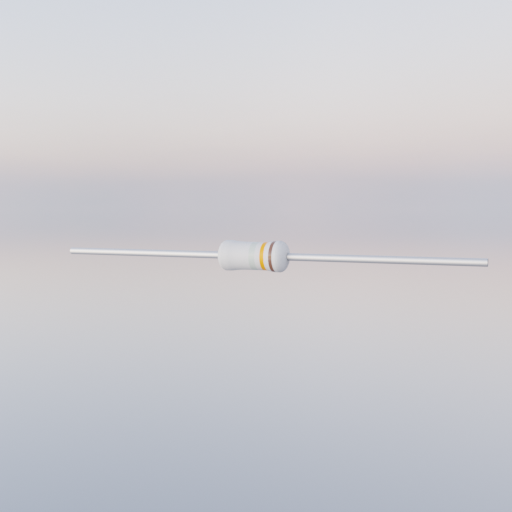
Resistor colour bands (in order): silver, orange, brown